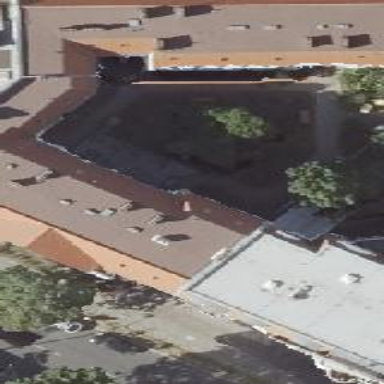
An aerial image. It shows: Building with apartments featuring unique double saltbox roof shape.